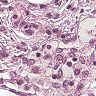
Metastatic tissue present: no